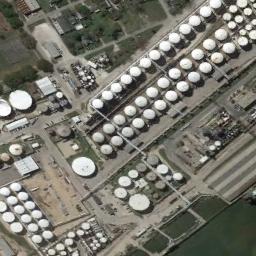
Label: storage tanks